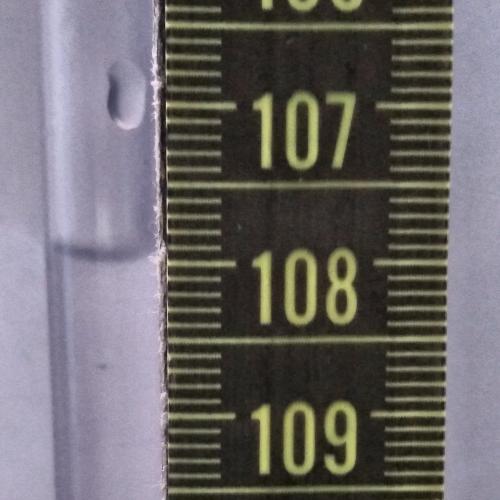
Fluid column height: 108.0 cm